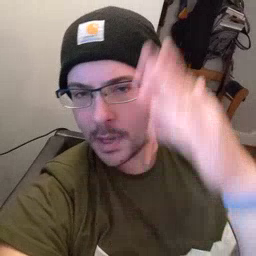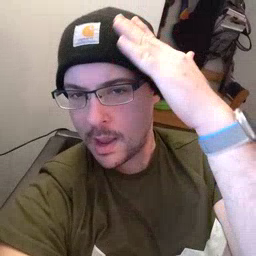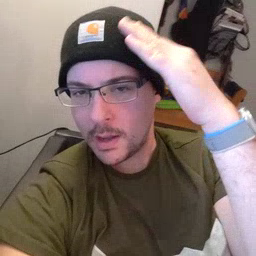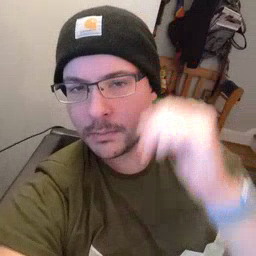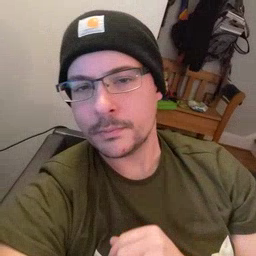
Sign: hat